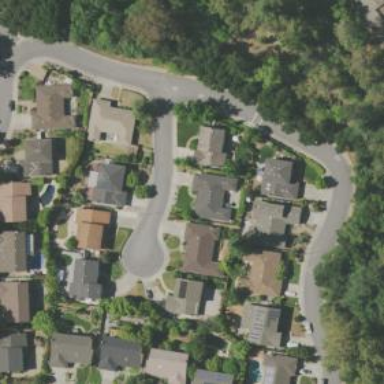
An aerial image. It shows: Residential road with sidewalk on the left.